Field crop: maize
Growth stage: 2
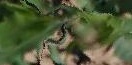
Species: maize